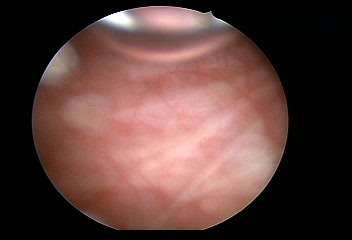
Modality: WLC
Class: Foreign bodies
Subclass: AirBubble
Bladder cancer association: No
Annotated structures: Air bubble